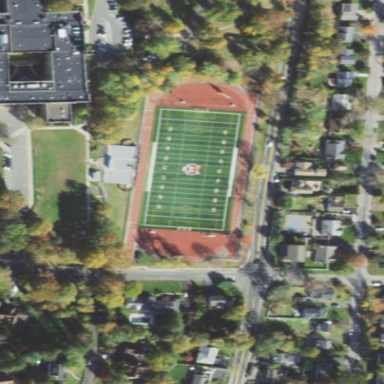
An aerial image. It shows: American football pitch with artificial turf surface for leisure land.